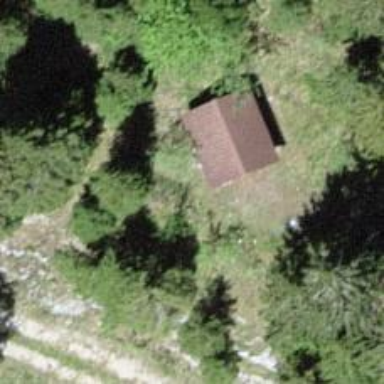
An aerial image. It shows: Weather shelter used as amenity.